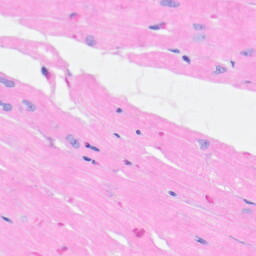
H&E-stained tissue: Heart